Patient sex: F
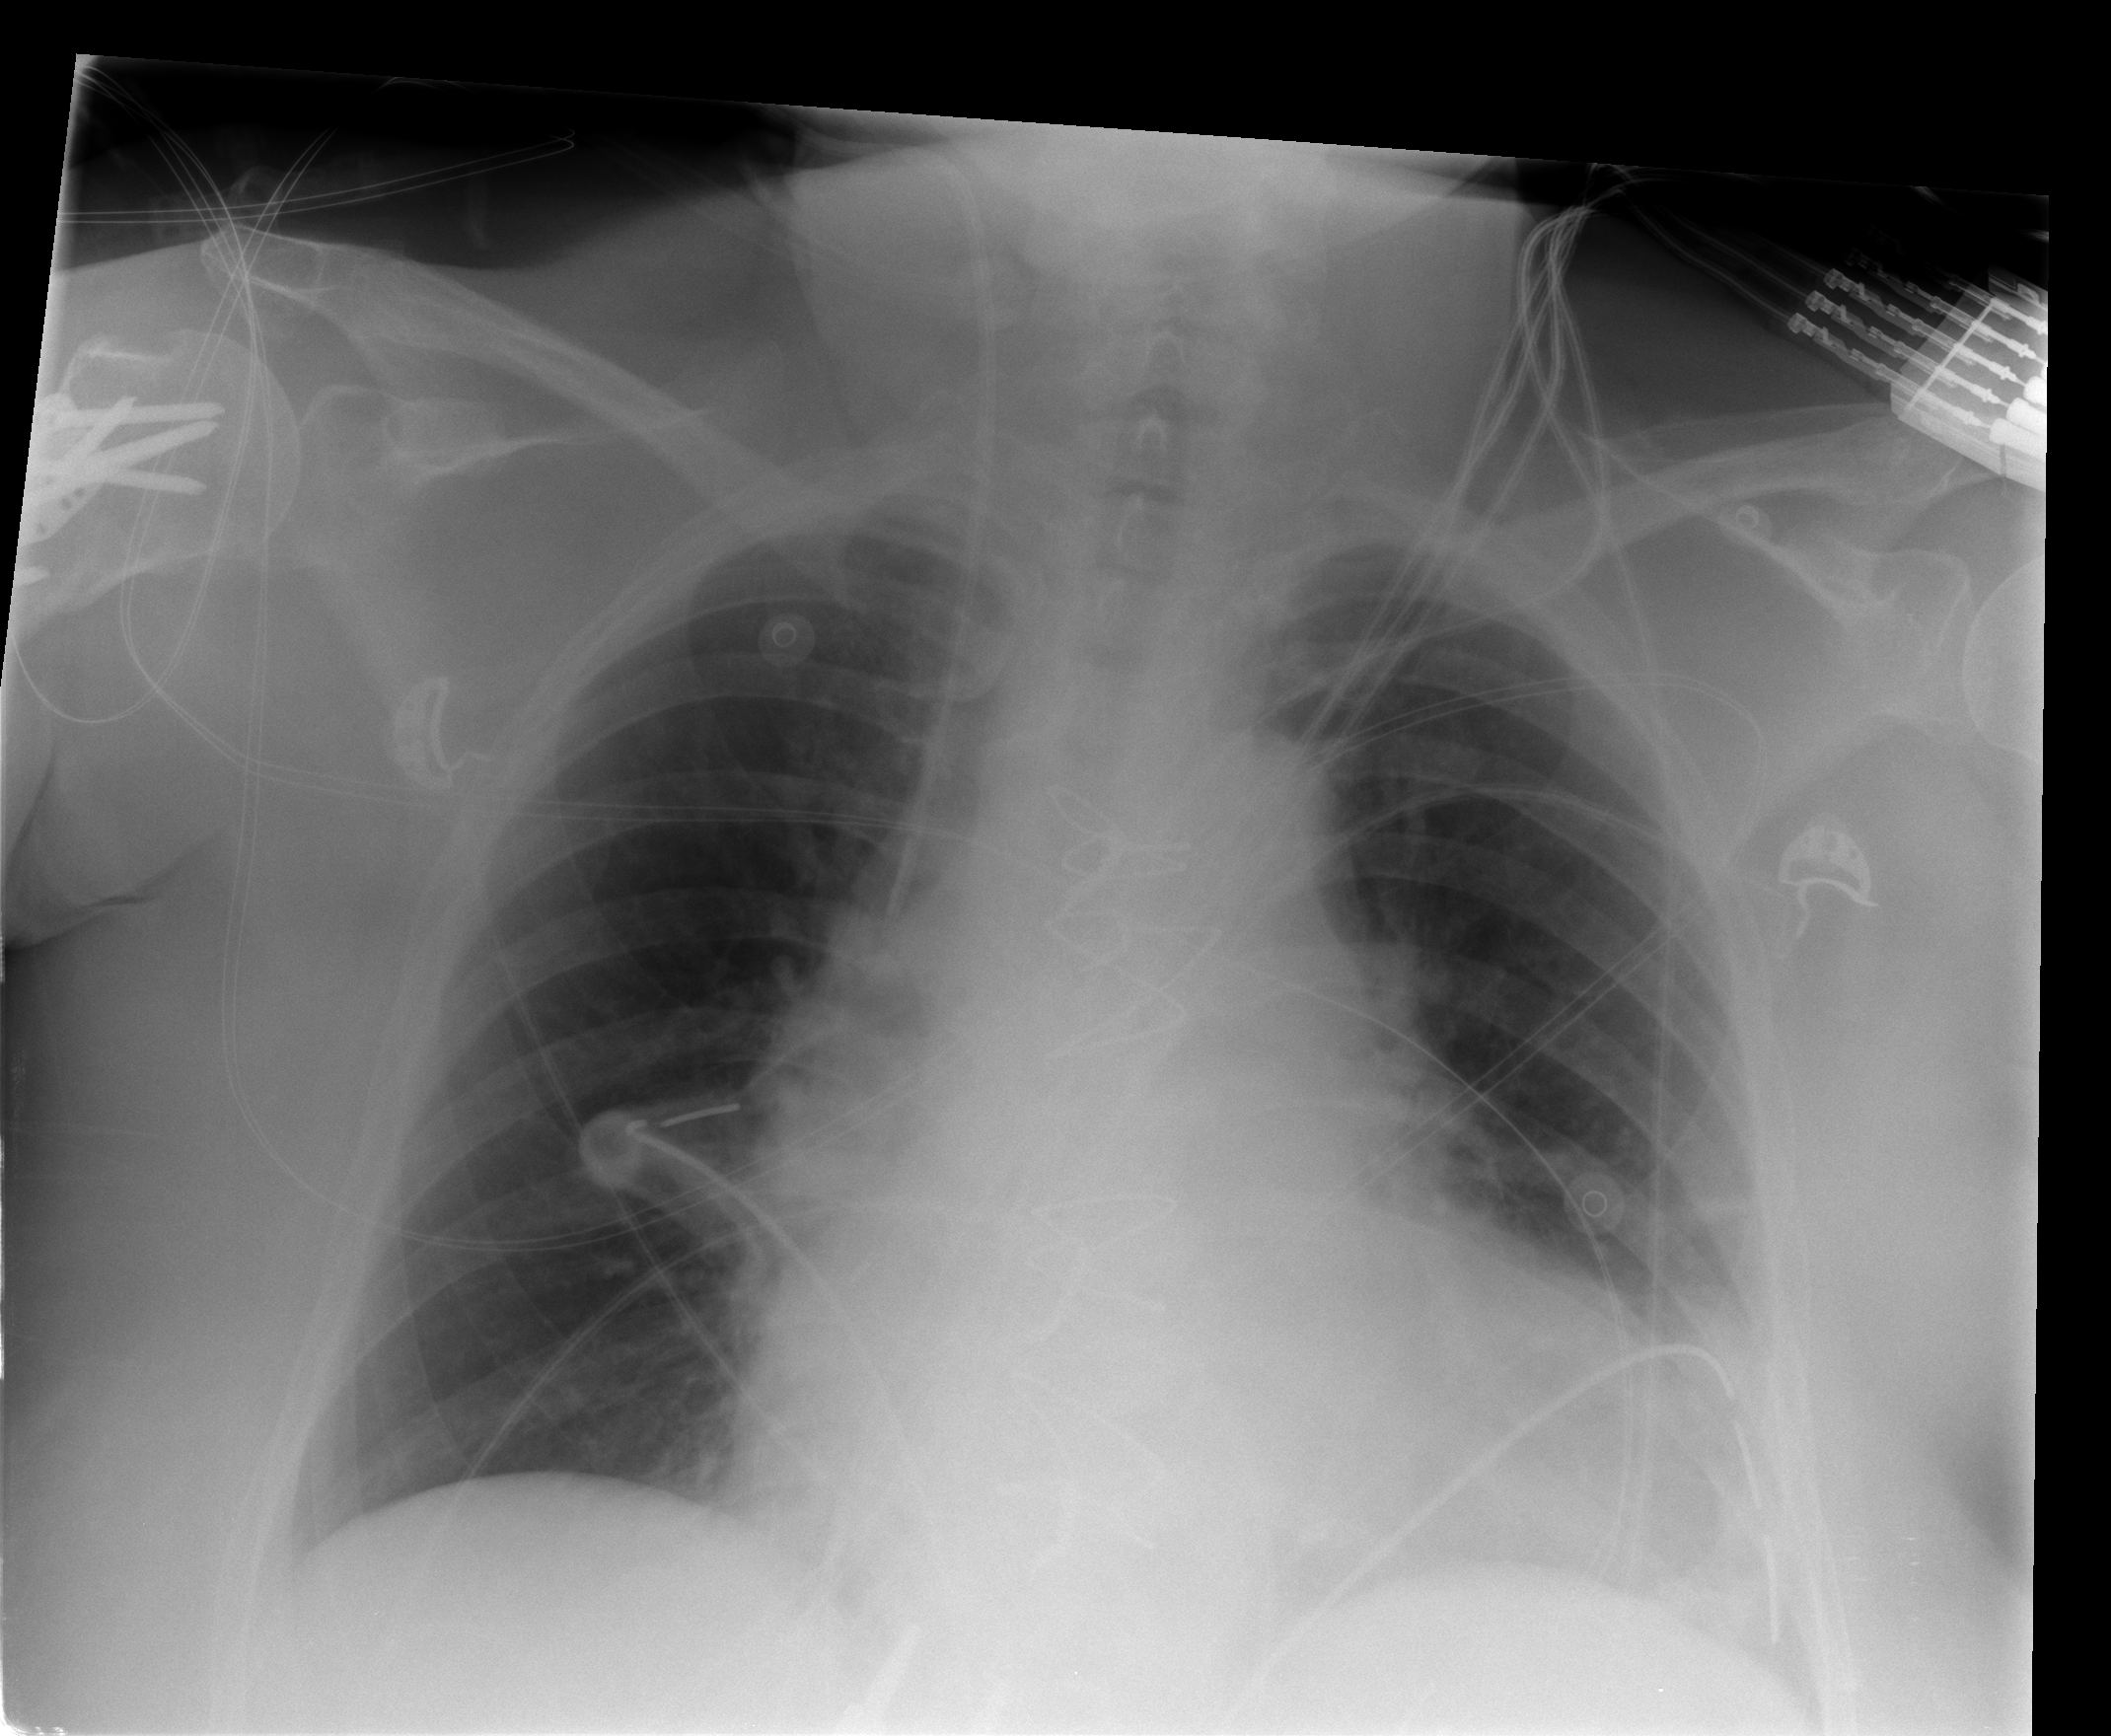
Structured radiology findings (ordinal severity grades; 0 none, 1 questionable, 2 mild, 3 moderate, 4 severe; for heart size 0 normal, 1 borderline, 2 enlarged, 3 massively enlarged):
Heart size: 2
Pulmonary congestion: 0
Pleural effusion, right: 0
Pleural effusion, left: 0
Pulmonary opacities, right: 0
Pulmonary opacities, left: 0
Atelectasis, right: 0
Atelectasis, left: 2